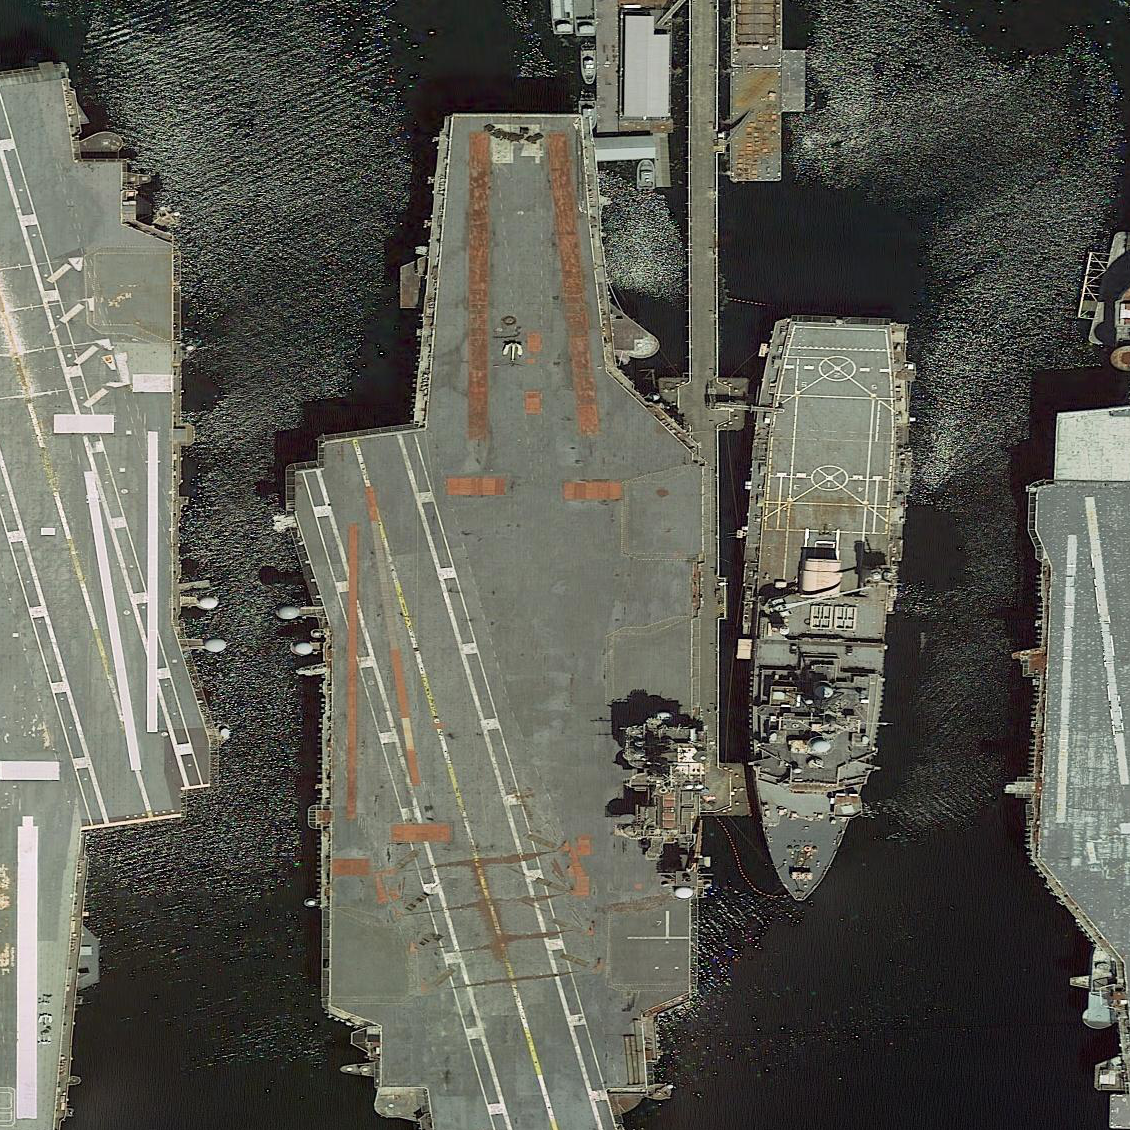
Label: aircraft_carrier